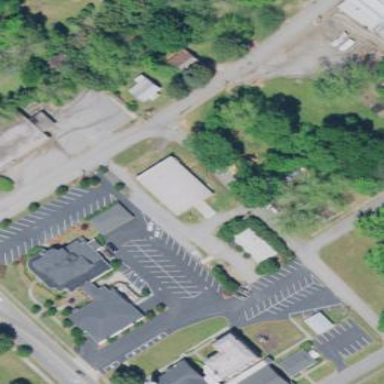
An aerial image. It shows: Parking area.